Question: Friends, I was trying to learn neural network in R.
Can anybody help me to interpret the neural network graph in R?
Friends i got this graph

Friends please help me to interpret this graph
any help will be highly appreciated
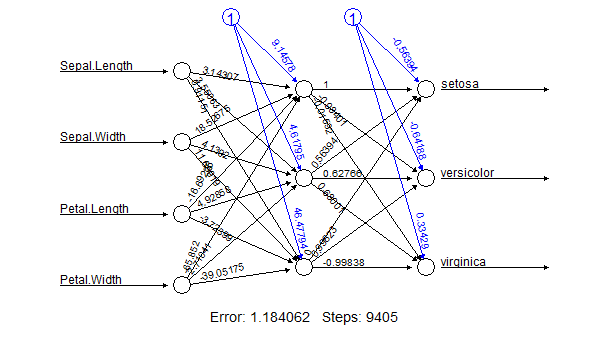
Answer: This drawing represents a neural network in the context of the famous <URL>. Names of these properties are displayed on the left in the picture you've presented.
The data flows from the left to the right. The attributes (plant's properties) are presented to the input layer (first column of nodes from the left). Each of these values gets multiplied by an appropriate weight an presented to the nodes in the next layer - the hidden layer (middle column of the nodes). The hidden layer also gets a bias value input to it (a node labelled as '1' on the top row, at the left). The bias is needed for the neuron to able to represent any separating hyperplane, not only hyperplanes crossing the origin. For example, in a simplified 2D case and disregarding the activation function, a neural network node without the bias can represent any line of the form:
> y = a*x
Where 'x' is the input value, and 'a' is the weight. With bias, it can represent all possible lines:
> y = a*x + b*1
'1' corresponds to the '1' node in the diagram, and 'b' is its weight (also visible in the diagram).
Exactly the same scenario is repeated for the output layer (the last column of the nodes in the picture).
The labels on the right represent class labels, which correspond to the names of the classified plants. This structure represents the Winner-take-all (<URL> paradigm. That is, the final decision depends on which of the output neurons has the highest value. For example, if the top output neuron has the output value '0.8', the middle one '0.76' and the bottom gives '0.3' then the decision is that the presented attributes represent the "Iris setosa" class.